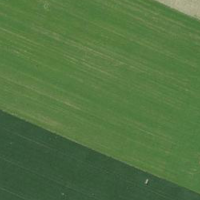
EUNIS habitat code: 24
Species observed at this site:
Ciconia ciconia